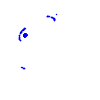
Particle: kaon